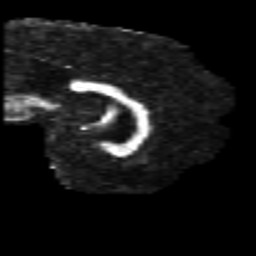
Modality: FA
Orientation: sagittal
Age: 41
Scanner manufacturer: philips
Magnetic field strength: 3 T
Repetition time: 8.6 s
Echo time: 0.127 s